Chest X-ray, PA view. Patient: 73 years old, sex F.
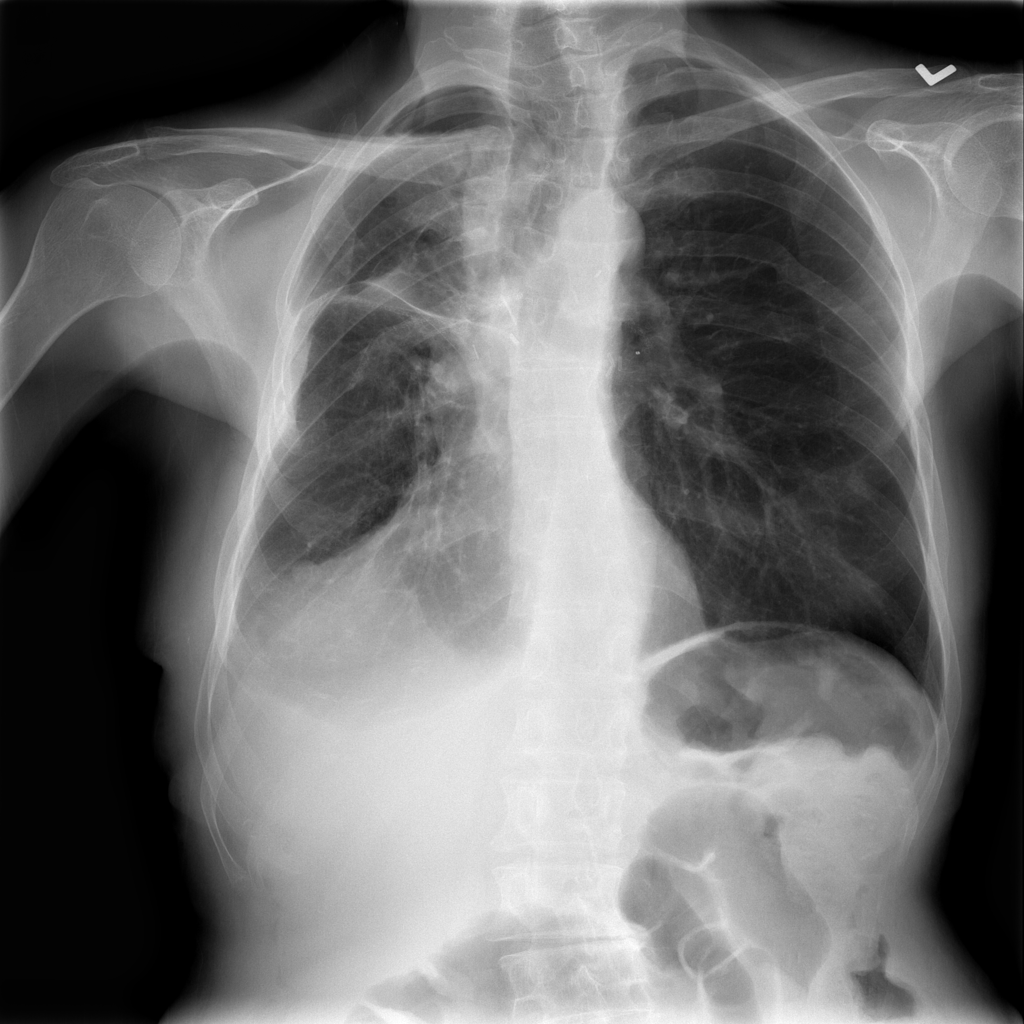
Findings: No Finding